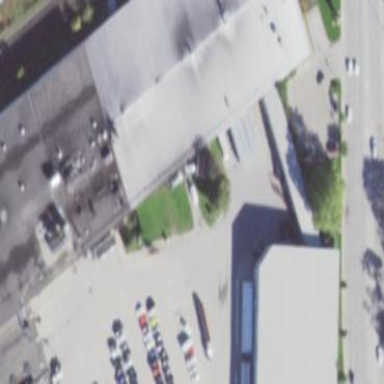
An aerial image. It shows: Building.